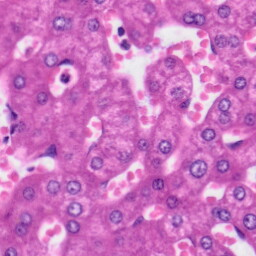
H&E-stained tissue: Liver